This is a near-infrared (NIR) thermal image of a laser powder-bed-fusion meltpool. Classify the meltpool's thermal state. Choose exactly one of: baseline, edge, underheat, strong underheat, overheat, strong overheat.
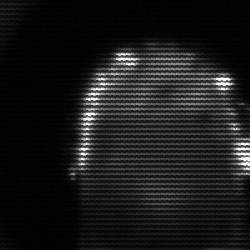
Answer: baseline